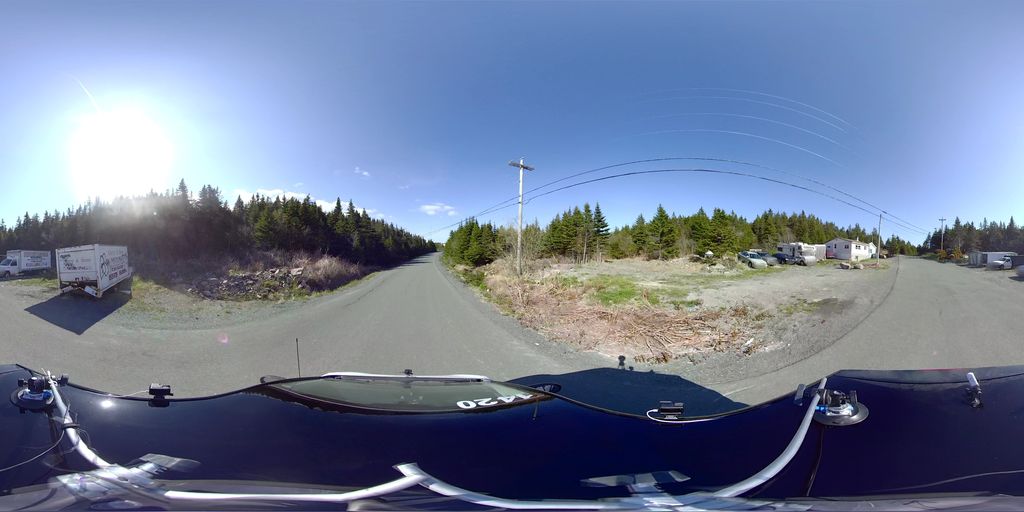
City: st_johns